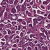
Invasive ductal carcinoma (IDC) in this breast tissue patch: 1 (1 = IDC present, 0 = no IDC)